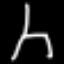
Label: chair